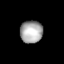
Tissue: lung
Cell type: Epithelial cells
Senescence score: 0.2272
Nuclear area (px): 503
Mean DAPI intensity: 164.849